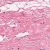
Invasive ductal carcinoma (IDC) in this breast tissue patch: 0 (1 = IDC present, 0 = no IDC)